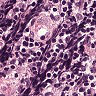
Metastatic tissue present: no